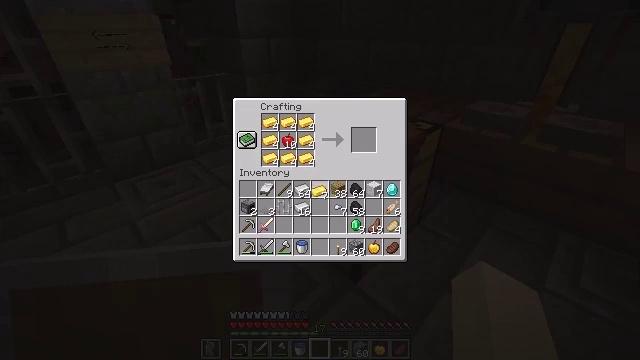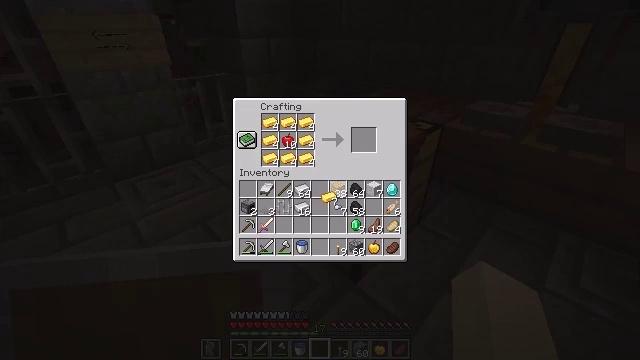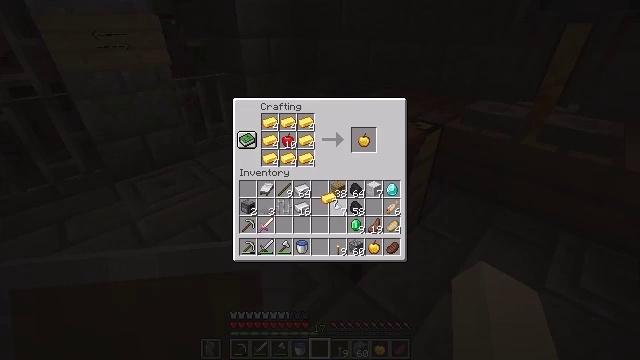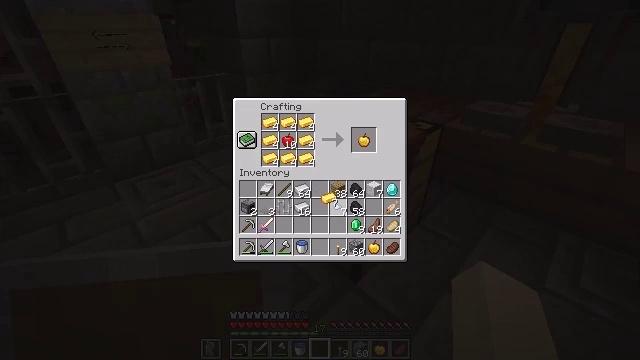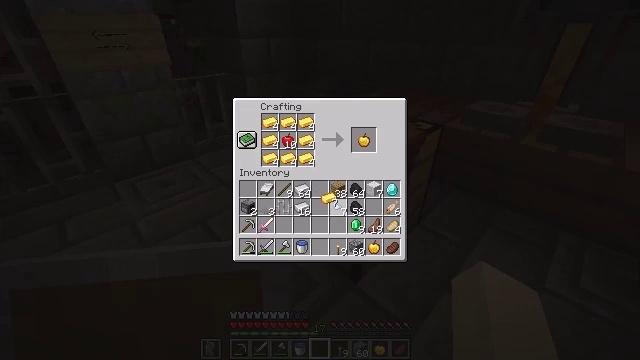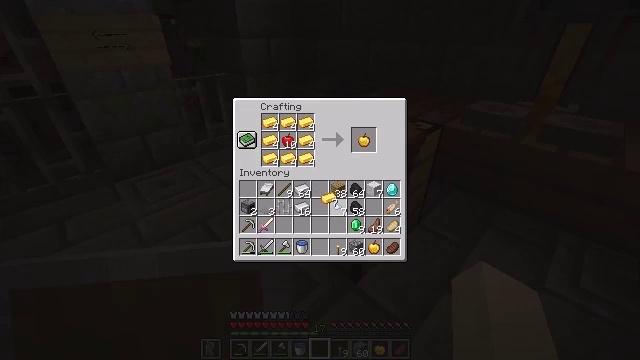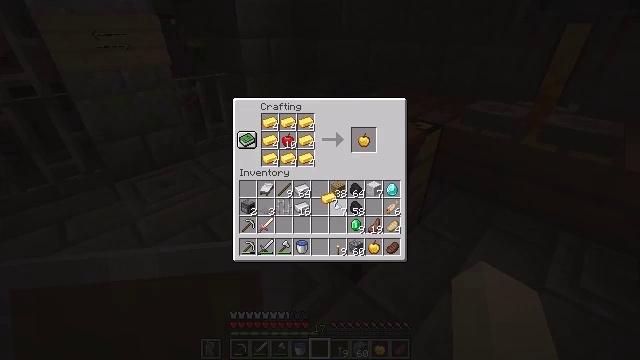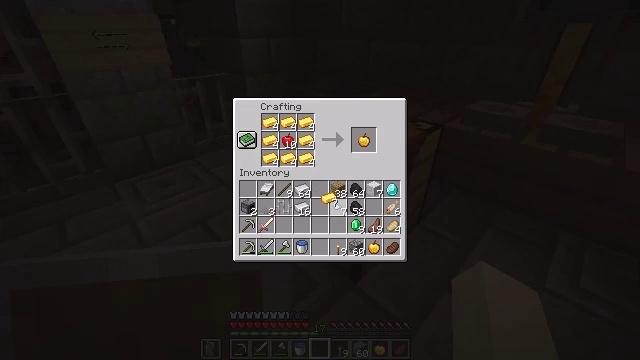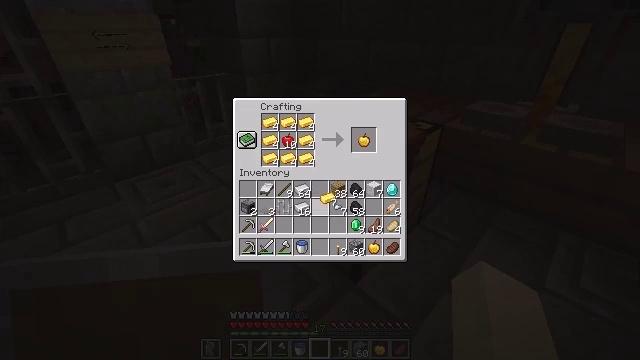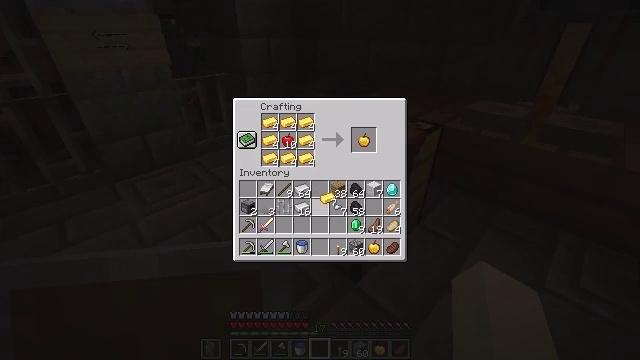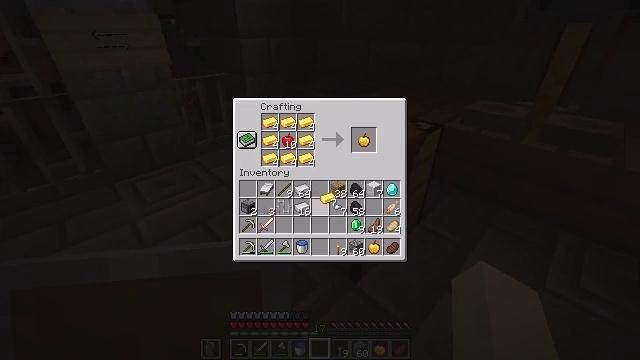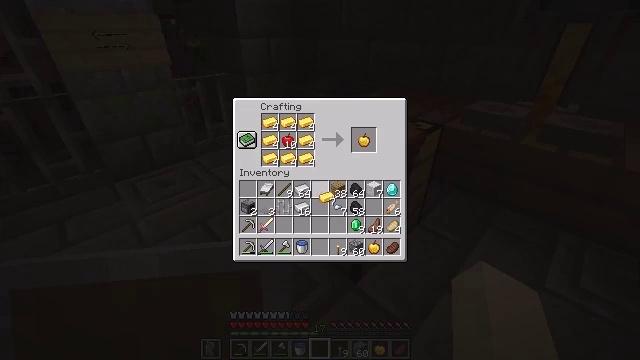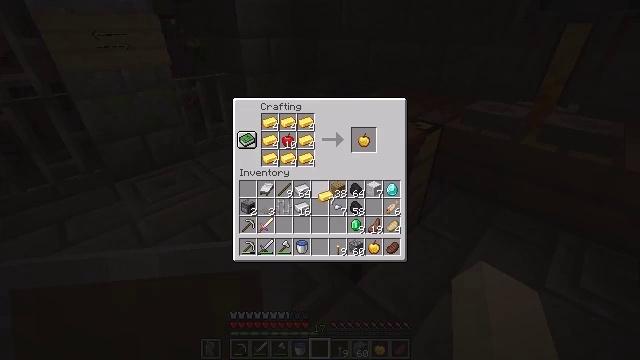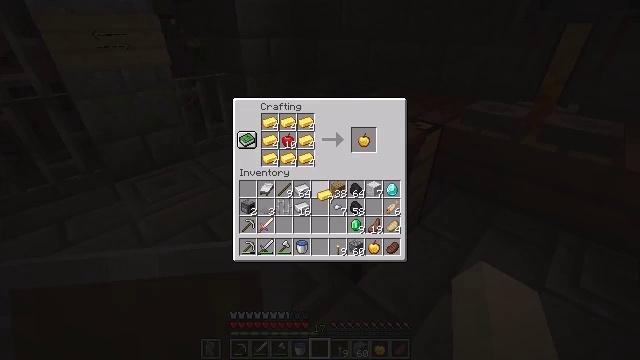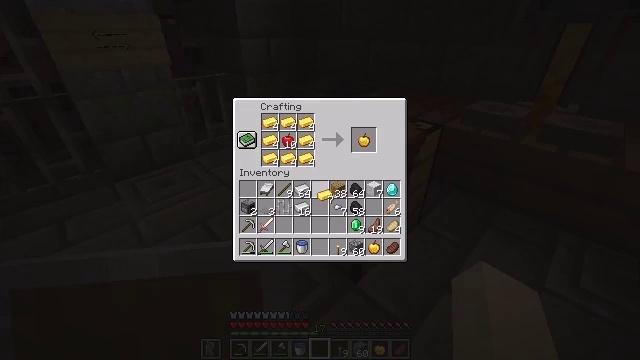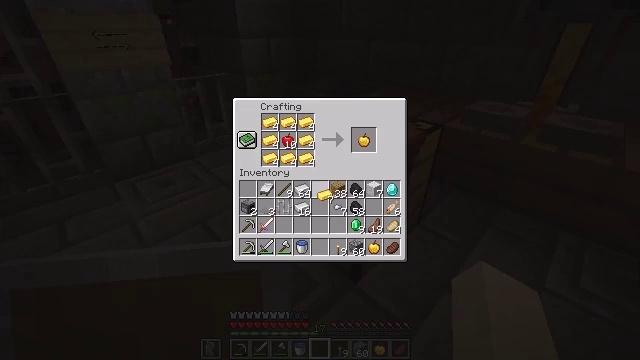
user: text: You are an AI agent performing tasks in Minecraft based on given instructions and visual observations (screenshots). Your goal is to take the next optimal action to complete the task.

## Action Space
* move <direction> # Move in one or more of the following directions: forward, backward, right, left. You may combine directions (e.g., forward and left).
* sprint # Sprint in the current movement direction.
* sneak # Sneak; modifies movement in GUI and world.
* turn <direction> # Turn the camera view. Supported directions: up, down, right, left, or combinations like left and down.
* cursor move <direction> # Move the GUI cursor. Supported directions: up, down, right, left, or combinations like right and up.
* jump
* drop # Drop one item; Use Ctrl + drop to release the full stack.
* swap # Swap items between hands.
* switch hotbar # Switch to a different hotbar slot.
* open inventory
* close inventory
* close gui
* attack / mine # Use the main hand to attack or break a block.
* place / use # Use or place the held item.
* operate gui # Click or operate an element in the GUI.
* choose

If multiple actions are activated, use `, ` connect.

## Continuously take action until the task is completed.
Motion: motion action
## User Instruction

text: Get a golden apple by crafting with gold ingots and an apple.
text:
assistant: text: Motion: cursor move right
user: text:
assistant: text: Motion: no_op
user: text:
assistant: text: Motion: no_op
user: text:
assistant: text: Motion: no_op
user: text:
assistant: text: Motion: no_op
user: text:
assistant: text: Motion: no_op
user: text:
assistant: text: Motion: no_op
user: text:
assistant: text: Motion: no_op
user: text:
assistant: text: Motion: no_op
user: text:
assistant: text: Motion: no_op
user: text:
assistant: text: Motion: no_op
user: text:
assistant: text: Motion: no_op
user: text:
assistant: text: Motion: no_op
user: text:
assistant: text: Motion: operate gui
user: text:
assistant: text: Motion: operate gui
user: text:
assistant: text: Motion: operate gui
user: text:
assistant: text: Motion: no_op
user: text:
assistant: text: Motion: no_op
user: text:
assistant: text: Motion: no_op
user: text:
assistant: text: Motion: cursor move right and up
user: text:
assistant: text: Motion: cursor move right and up
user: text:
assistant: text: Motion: no_op
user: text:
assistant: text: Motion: no_op
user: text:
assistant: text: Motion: no_op
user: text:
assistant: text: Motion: no_op
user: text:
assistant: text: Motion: no_op
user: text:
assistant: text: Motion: no_op
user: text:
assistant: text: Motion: no_op
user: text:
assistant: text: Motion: no_op
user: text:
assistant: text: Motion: no_op